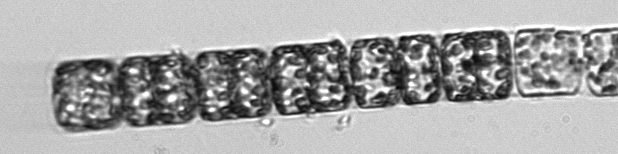
Label: Lauderia_annulata